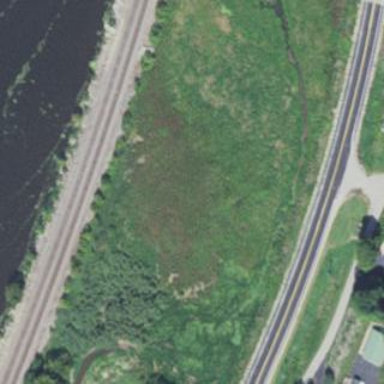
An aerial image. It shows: Permanent marsh wetland with meadow.